Question:
As shown above, This is my custom listview with some check marks on few of them. Basically there are two textviews and one imageview. My problem is whenever the text in the upper textview is large, the imageview gets out of the screen and the checkmark is not shown.
I want that the width of the upper textview should expand according to the length of the text but it should not hide the check mark.
Any help Appreciate.
EDIT:
'''
<RelativeLayout xmlns:android="http://schemas.android.com/apk/res/android"
android:layout_width="fill_parent"
android:layout_height="fill_parent"
android:padding="6dip"
android:background="@color/black">
<ImageView
android:layout_width="wrap_content"
android:layout_height="wrap_content"
android:layout_alignParentTop="true"
android:layout_alignParentBottom="true"
android:layout_marginRight="6dip"
android:id="@+id/row_image"/>
<ImageView
android:id="@+id/multiselect_icon"
android:src="@drawable/singlecheck"
android:layout_width="wrap_content"
android:layout_height="wrap_content"
android:layout_alignParentTop="true"
android:layout_alignParentBottom="true"
android:layout_toRightOf="@id/row_image"
android:visibility="gone"/>
<TextView
android:id="@+id/top_view"
android:layout_width="wrap_content"
android:layout_height="wrap_content"
android:layout_toRightOf="@id/multiselect_icon"
android:layout_alignParentTop="false"
android:layout_alignParentRight="false"
android:textStyle="bold"
android:layout_weight="1"
android:textColor="@color/white"/>
<ImageView
android:id="@+id/shared_icon"
android:src="@drawable/sharedcheck"
android:layout_width="wrap_content"
android:layout_height="wrap_content"
android:layout_toRightOf="@id/top_view"
android:visibility="gone"/>
<TextView
android:id="@+id/bottom_view_1"
android:layout_width="wrap_content"
android:layout_height="wrap_content"
android:layout_alignParentBottom="false"
android:layout_alignParentLeft="false"
android:layout_below="@id/top_view"
android:layout_toRightOf="@id/multiselect_icon"
android:gravity="left"
android:textColor="@color/lightGray"
android:visibility="gone"/>
<TextView
android:id="@+id/bottom_view"
android:layout_width="wrap_content"
android:layout_height="wrap_content"
android:layout_alignParentBottom="true"
android:layout_alignParentRight="true"
android:layout_below="@id/top_view"
android:gravity="right"
android:textColor="@color/lightGray"/>
</RelativeLayout>
'''
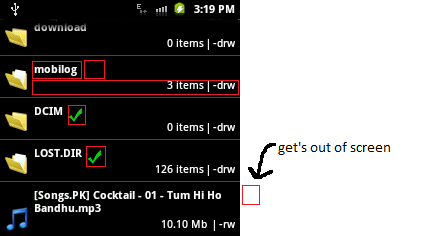
Answer: Thought sharing the answer so that it might help someone.
I added the upper textbox & the check mark into a linearlayout & it solved the problem.
'''
<LinearLayout
android:orientation="horizontal"
android:layout_width="fill_parent"
android:layout_height="wrap_content"
android:id="@+id/upper_view"
android:layout_toRightOf="@id/multiselect_icon"
android:layout_alignParentTop="false"
android:layout_alignParentRight="false">
<TextView
android:id="@+id/top_view"
android:layout_width="wrap_content"
android:layout_height="wrap_content"
android:textStyle="bold"
android:layout_weight="1"
android:textColor="@color/white"/>
<ImageView
android:id="@+id/shared_icon"
android:src="@drawable/sharedcheck"
android:layout_width="wrap_content"
android:layout_height="wrap_content"
android:layout_toRightOf="@id/top_view"
android:visibility="gone"/>
</LinearLayout>
'''